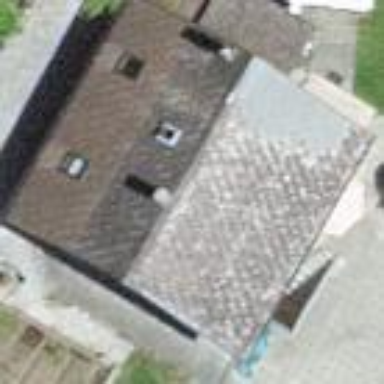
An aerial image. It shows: Simple and straightforward house.